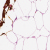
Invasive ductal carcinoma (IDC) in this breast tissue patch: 0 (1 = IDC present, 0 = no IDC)